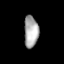
Tissue: lung
Cell type: Endothelial cells
Senescence score: 0.6538
Nuclear area (px): 445
Mean DAPI intensity: 170.274